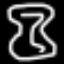
Label: hourglass